Question: I have an user form,where users can generate weekly reports.
Now I need to calculate and show in this report(red highlighted area),also the difference from last week and last month.
My code is like following;
'''
If lboCharts.Value = "Ranking Changes in A-Bucket" And cboType.Value = "Regions" Then
Sheets("Report").Select
If lblCounter.Caption = "" Then
deleteReportSheet
ActiveWorkbook.PivotCaches.Create(SourceType:=xlDatabase, SourceData:= _
"RAW!R1C1:R1048576C20", Version:=xlPivotTableVersion14).CreatePivotTable _
TableDestination:="Report!R1C1", TableName:="regions_ranking_changes_in_a_bucket", DefaultVersion _
:=xlPivotTableVersion14
With ActiveSheet.PivotTables("regions_ranking_changes_in_a_bucket").PivotFields("Month")
.Orientation = xlPageField
.Position = 1
End With
With ActiveSheet.PivotTables("regions_ranking_changes_in_a_bucket").PivotFields("Pagetype")
.Orientation = xlPageField
.Position = 1
End With
ActiveSheet.PivotTables("regions_ranking_changes_in_a_bucket").PivotFields("Pagetype").ClearAllFilters
ActiveSheet.PivotTables("regions_ranking_changes_in_a_bucket").PivotFields("Pagetype").CurrentPage = _
"Region"
With ActiveSheet.PivotTables("regions_ranking_changes_in_a_bucket").PivotFields("Bucket")
.Orientation = xlPageField
.Position = 1
End With
ActiveSheet.PivotTables("regions_ranking_changes_in_a_bucket").PivotFields("Bucket").ClearAllFilters
ActiveSheet.PivotTables("regions_ranking_changes_in_a_bucket").PivotFields("Bucket").CurrentPage = "A"
With ActiveSheet.PivotTables("regions_ranking_changes_in_a_bucket").PivotFields("Date")
.Orientation = xlColumnField
.Position = 1
End With
With ActiveSheet.PivotTables("regions_ranking_changes_in_a_bucket").PivotFields("Theme")
.Orientation = xlRowField
.Position = 1
End With
With ActiveSheet.PivotTables("regions_ranking_changes_in_a_bucket").PivotFields("Keyword")
.Orientation = xlRowField
.Position = 2
End With
ActiveSheet.PivotTables("regions_ranking_changes_in_a_bucket").AddDataField ActiveSheet.PivotTables( _
"regions_ranking_changes_in_a_bucket").PivotFields("Position"), "Count of Position", xlCount
With ActiveSheet.PivotTables("regions_ranking_changes_in_a_bucket").PivotFields("Count of Position")
.Caption = "Average of Position"
.Function = xlAverage
End With
With ActiveSheet.PivotTables("regions_ranking_changes_in_a_bucket").PivotFields("Domain")
.Orientation = xlPageField
.Position = 1
End With
With ActiveSheet.PivotTables("regions_ranking_changes_in_a_bucket")
.ColumnGrand = False
.RowGrand = False
End With
ActiveSheet.PivotTables("regions_ranking_changes_in_a_bucket").PivotFields("Domain").ClearAllFilters
ActiveSheet.PivotTables("regions_ranking_changes_in_a_bucket").PivotFields("Domain").CurrentPage = Trim(cboCountry.Value)
ActiveSheet.PivotTables("regions_ranking_changes_in_a_bucket").PivotFields("Date").PivotFilters.Add _
Type:=xlAfterOrEqualTo, Value1:=Trim(tbDate.Value)
lblCounter.Caption = "1"
btnGenerateReport.Caption = "Update Report"
Else
ActiveSheet.PivotTables("regions_ranking_changes_in_a_bucket").PivotFields("Domain").ClearAllFilters
ActiveSheet.PivotTables("regions_ranking_changes_in_a_bucket").PivotFields("Domain").CurrentPage = Trim(cboCountry.Value)
ActiveSheet.PivotTables("regions_ranking_changes_in_a_bucket").PivotFields("Date").ClearAllFilters
ActiveSheet.PivotTables("regions_ranking_changes_in_a_bucket").PivotFields("Date").PivotFilters.Add _
Type:=xlAfterOrEqualTo, Value1:=Trim(tbDate.Value)
End If
End If
'''
My report should look like this ;

PS: Column order won't be stable.
I would appreciate your help.
Thank you in advance.
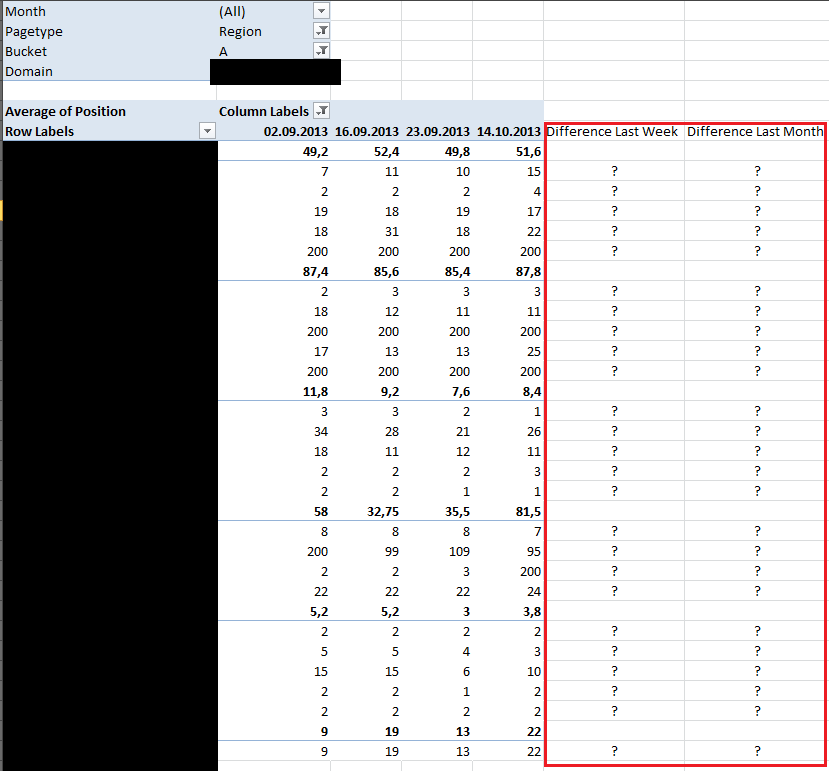
Answer: I finally find out how to do that,
I've added following code,which calculates the difference between the previos week.
'''
ActiveSheet.PivotTables("regions_ranking_changes_in_a_bucket").AddDataField ActiveSheet.PivotTables( _
"regions_ranking_changes_in_a_bucket").PivotFields("Position"), "Count of Position", xlCount
With ActiveSheet.PivotTables("regions_ranking_changes_in_a_bucket").PivotFields("Count of Position")
.Caption = "Weekly Difference"
.Function = xlAverage
.Calculation = xlDifferenceFrom
.BaseField = "Date"
.BaseItem = "(previous)"
End With
'''
This part is for Icons in the pivot table
'''
ActiveSheet.PivotTables("regions_ranking_changes_in_a_bucket").PivotSelect _
"'Weekly Difference'", xlDataAndLabel, True
Selection.FormatConditions.AddIconSetCondition
Selection.FormatConditions(Selection.FormatConditions.Count).SetFirstPriority
With Selection.FormatConditions(1)
.ReverseOrder = False
.ShowIconOnly = False
.IconSet = ActiveWorkbook.IconSets(xl3TrafficLights1)
End With
Selection.FormatConditions(1).IconCriteria(1).Icon = xlIconGreenUpArrow
With Selection.FormatConditions(1).IconCriteria(2)
.Type = xlConditionValueNumber
.Value = 0
.Operator = 7
.Icon = xlIconYellowCircle
End With
With Selection.FormatConditions(1).IconCriteria(3)
.Type = xlConditionValueNumber
.Value = 1
.Operator = 7
.Icon = xlIconRedDownArrow
End With
'''
End the result looks like ;